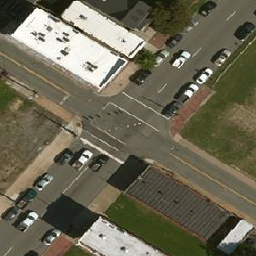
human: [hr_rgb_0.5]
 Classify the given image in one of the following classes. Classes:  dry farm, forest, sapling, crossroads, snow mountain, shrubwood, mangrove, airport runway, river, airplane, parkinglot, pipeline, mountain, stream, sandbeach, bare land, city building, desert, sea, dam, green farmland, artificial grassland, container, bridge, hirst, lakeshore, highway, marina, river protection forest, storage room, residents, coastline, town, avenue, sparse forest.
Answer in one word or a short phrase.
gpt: crossroads